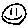
Label: smiley face